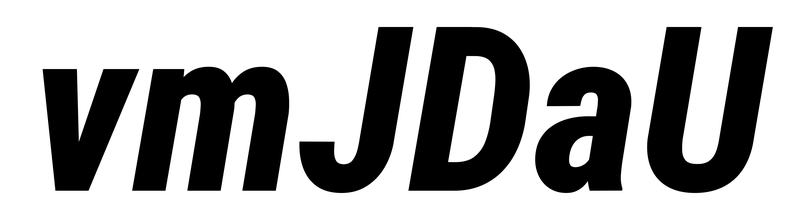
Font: Roboto-Italic_Condensed_ExtraBold_Italic